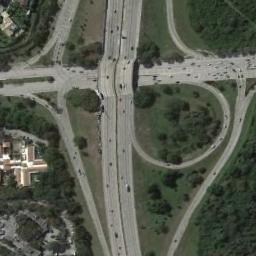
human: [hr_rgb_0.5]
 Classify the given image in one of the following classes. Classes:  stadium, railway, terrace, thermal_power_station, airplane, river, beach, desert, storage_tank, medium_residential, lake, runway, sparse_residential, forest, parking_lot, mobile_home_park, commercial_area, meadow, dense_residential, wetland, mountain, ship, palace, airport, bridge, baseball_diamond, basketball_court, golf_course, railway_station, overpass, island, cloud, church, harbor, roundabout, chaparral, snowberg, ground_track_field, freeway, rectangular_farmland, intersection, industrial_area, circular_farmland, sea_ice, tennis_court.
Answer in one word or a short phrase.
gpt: overpass